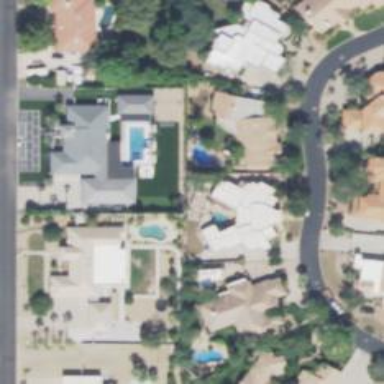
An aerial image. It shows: Outdoor swimming pool located on leisure land.